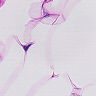
Metastatic tissue present: no